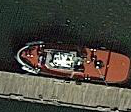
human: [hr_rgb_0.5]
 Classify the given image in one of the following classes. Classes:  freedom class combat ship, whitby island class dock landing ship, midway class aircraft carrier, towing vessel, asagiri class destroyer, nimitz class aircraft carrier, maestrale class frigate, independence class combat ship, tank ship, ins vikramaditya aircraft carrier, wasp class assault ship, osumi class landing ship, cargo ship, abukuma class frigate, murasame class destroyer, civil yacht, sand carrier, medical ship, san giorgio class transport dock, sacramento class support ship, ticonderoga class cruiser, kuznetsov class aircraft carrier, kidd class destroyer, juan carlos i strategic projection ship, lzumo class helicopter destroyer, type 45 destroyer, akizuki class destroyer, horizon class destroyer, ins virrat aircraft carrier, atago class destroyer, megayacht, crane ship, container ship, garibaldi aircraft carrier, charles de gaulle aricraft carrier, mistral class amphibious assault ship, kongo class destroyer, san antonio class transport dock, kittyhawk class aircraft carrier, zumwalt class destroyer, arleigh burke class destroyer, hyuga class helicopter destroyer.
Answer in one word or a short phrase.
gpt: Towing vessel